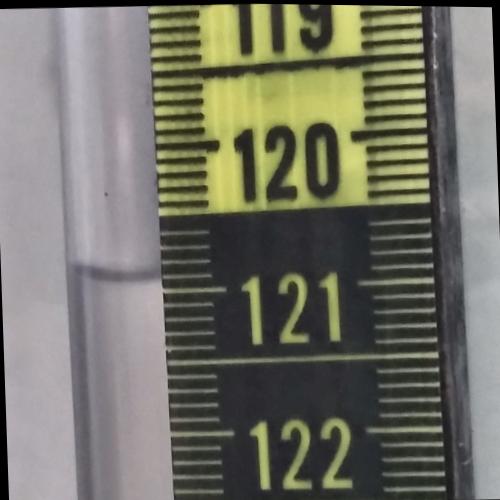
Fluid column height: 120.9 cm